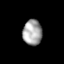
Tissue: lung
Cell type: Epithelial cells
Senescence score: 0.2189
Nuclear area (px): 478
Mean DAPI intensity: 165.103